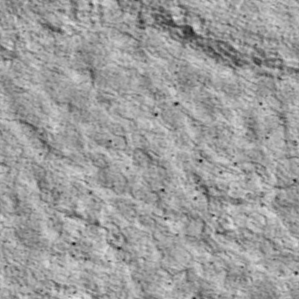
Label: non_frost